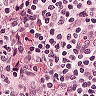
Metastatic tissue present: no